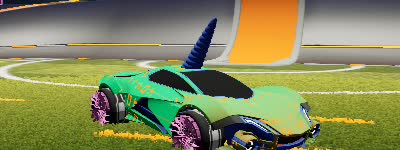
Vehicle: werewolf